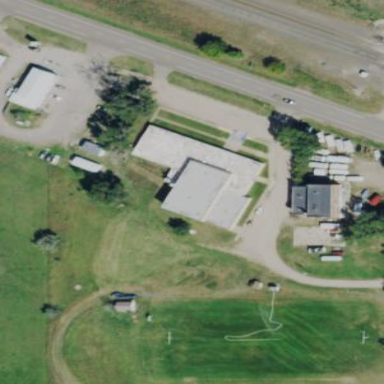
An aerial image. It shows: School building.